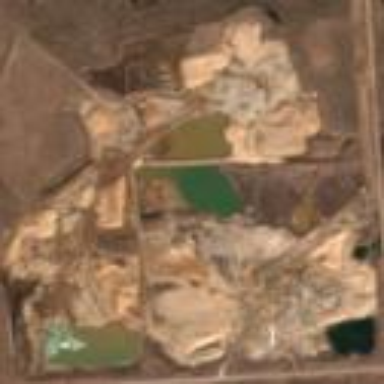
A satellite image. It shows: Quarry area where gravel is extracted.